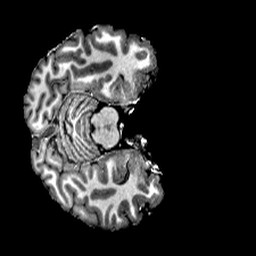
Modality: T1w
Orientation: axial
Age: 23
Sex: female
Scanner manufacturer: siemens
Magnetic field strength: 6.98 T
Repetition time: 6 s
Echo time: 0.00302 s